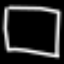
Label: square